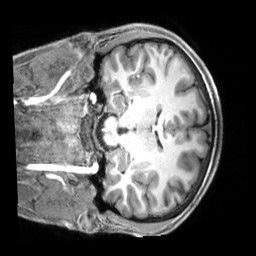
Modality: T1w
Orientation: coronal
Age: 25
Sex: male
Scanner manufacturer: siemens
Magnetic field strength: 3 T
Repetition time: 2.3 s
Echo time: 0.00229 s